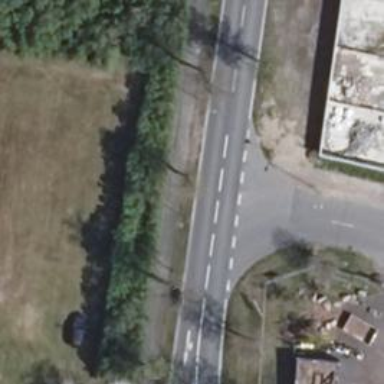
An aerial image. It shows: Secondary road with asphalt surface.